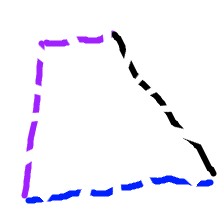
Shape: trapezoid